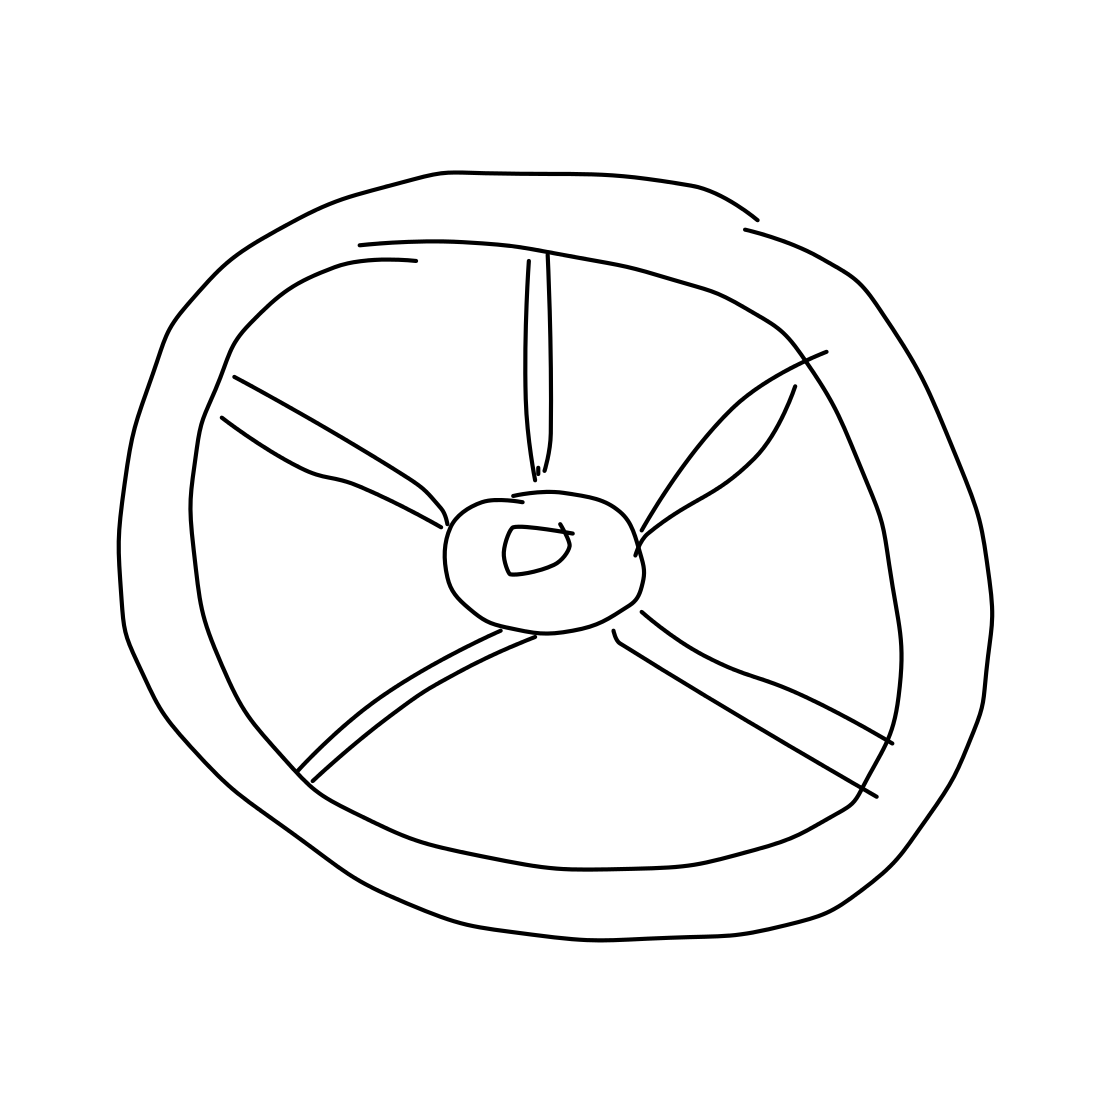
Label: wheel